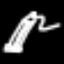
Label: pencil